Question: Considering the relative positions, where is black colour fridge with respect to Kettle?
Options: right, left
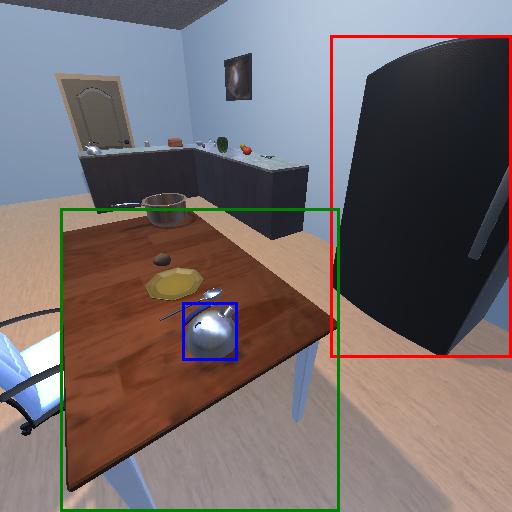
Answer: right